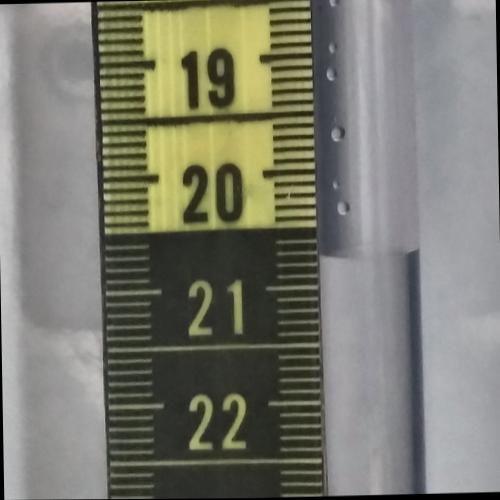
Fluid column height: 20.7 cm